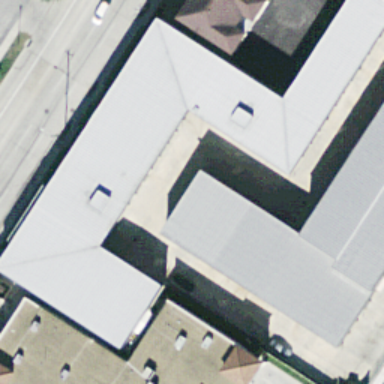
There are some buildings with white roofs .